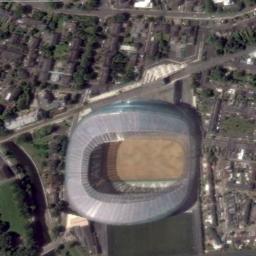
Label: stadium